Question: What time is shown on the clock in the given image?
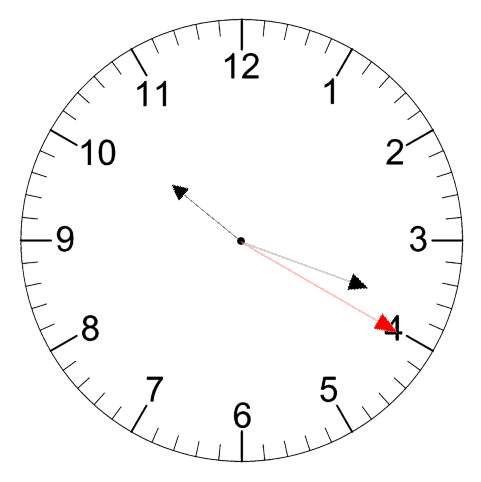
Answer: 10:18:20